Field crop: maize
Growth stage: 2
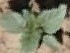
Species: datura